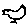
Label: bird